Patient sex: M
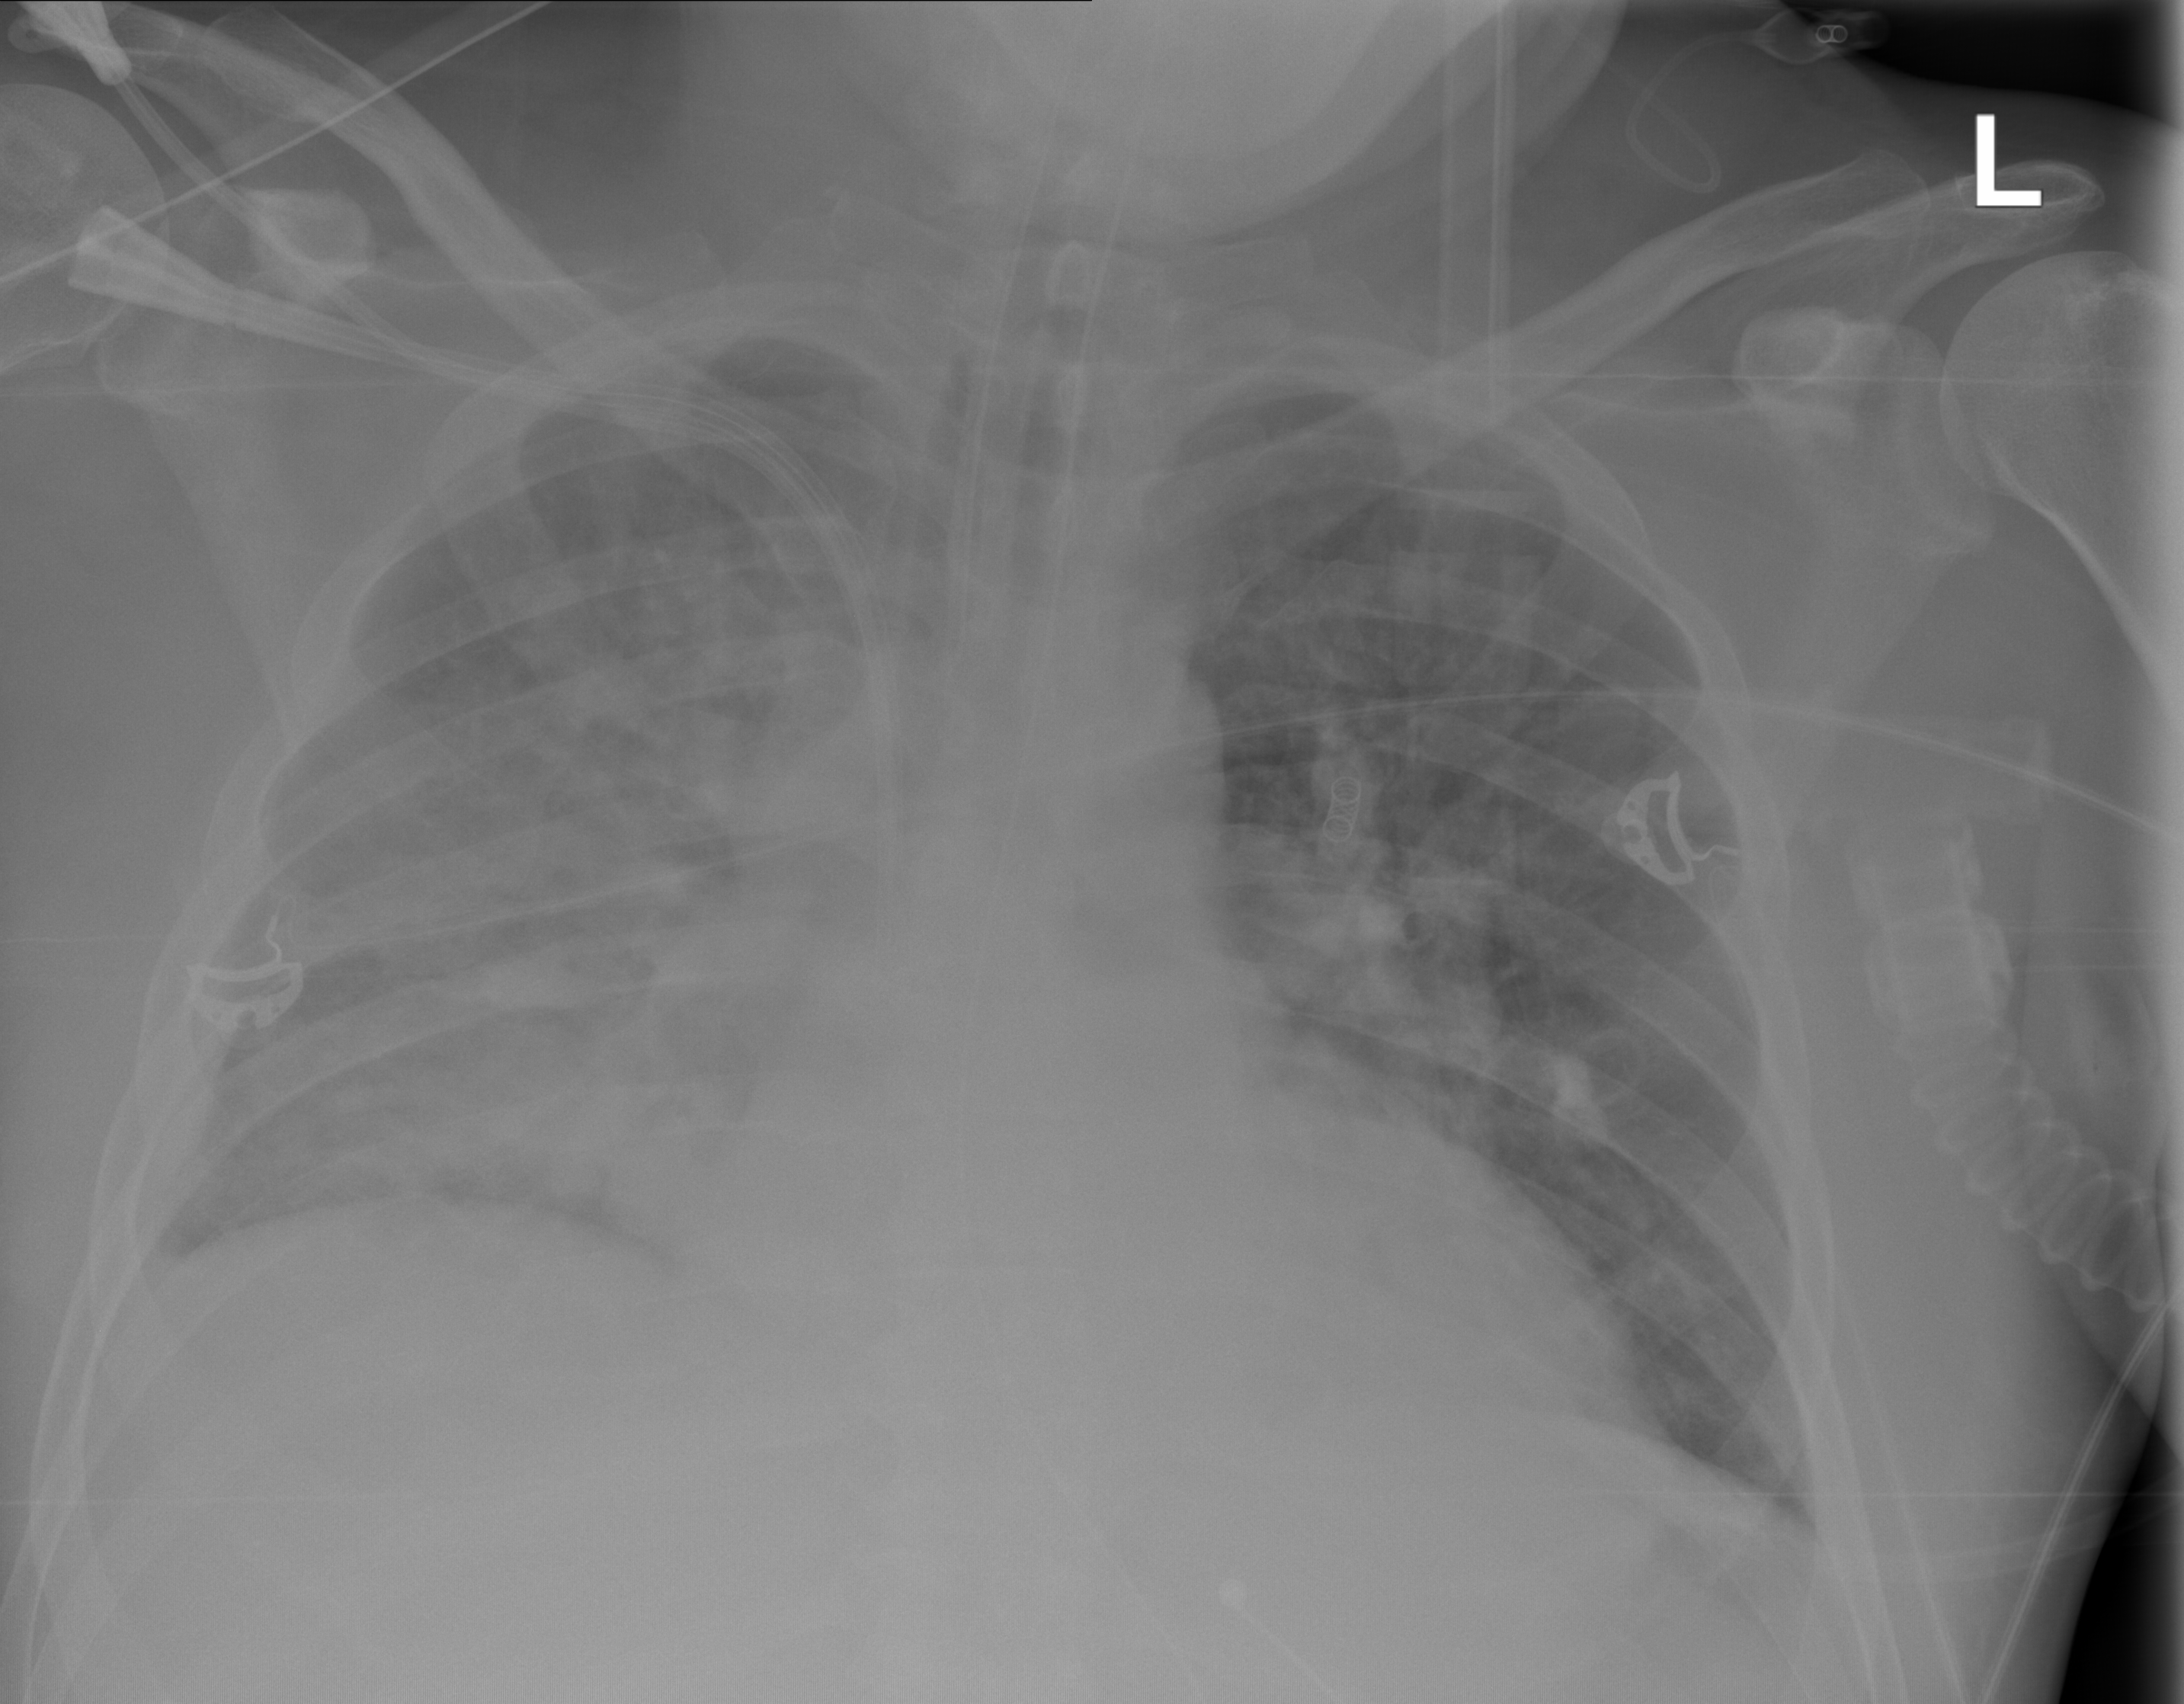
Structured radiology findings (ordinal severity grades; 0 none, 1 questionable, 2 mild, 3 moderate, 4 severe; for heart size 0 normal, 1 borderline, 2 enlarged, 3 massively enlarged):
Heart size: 0
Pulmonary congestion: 2
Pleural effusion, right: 2
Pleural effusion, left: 0
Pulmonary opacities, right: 3
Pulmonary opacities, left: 0
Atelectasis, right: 2
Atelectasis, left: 1